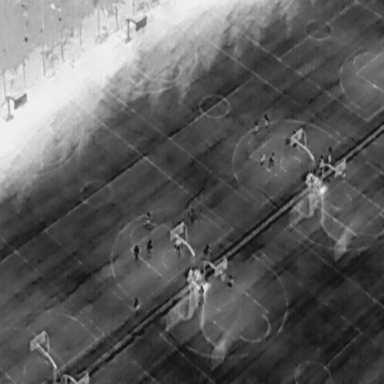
There are 12 People in the infrared image.